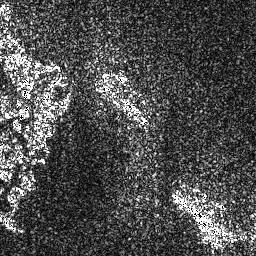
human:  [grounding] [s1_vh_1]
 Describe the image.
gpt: In the satellite image, there is  <ref>1 large ship </ref> <box>[[68, 76, 87, 95, 0]]</box> located at bottom right.